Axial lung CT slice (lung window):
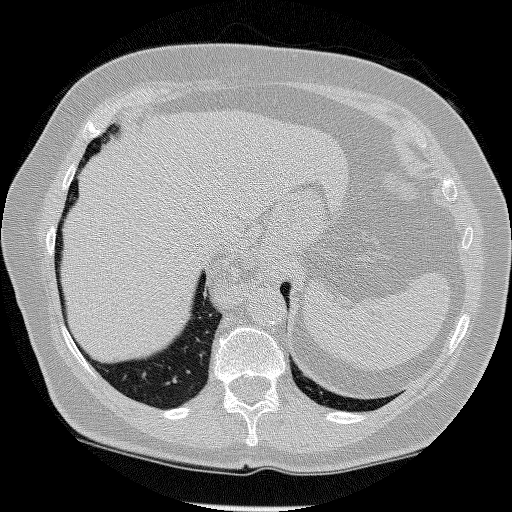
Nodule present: no